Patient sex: M
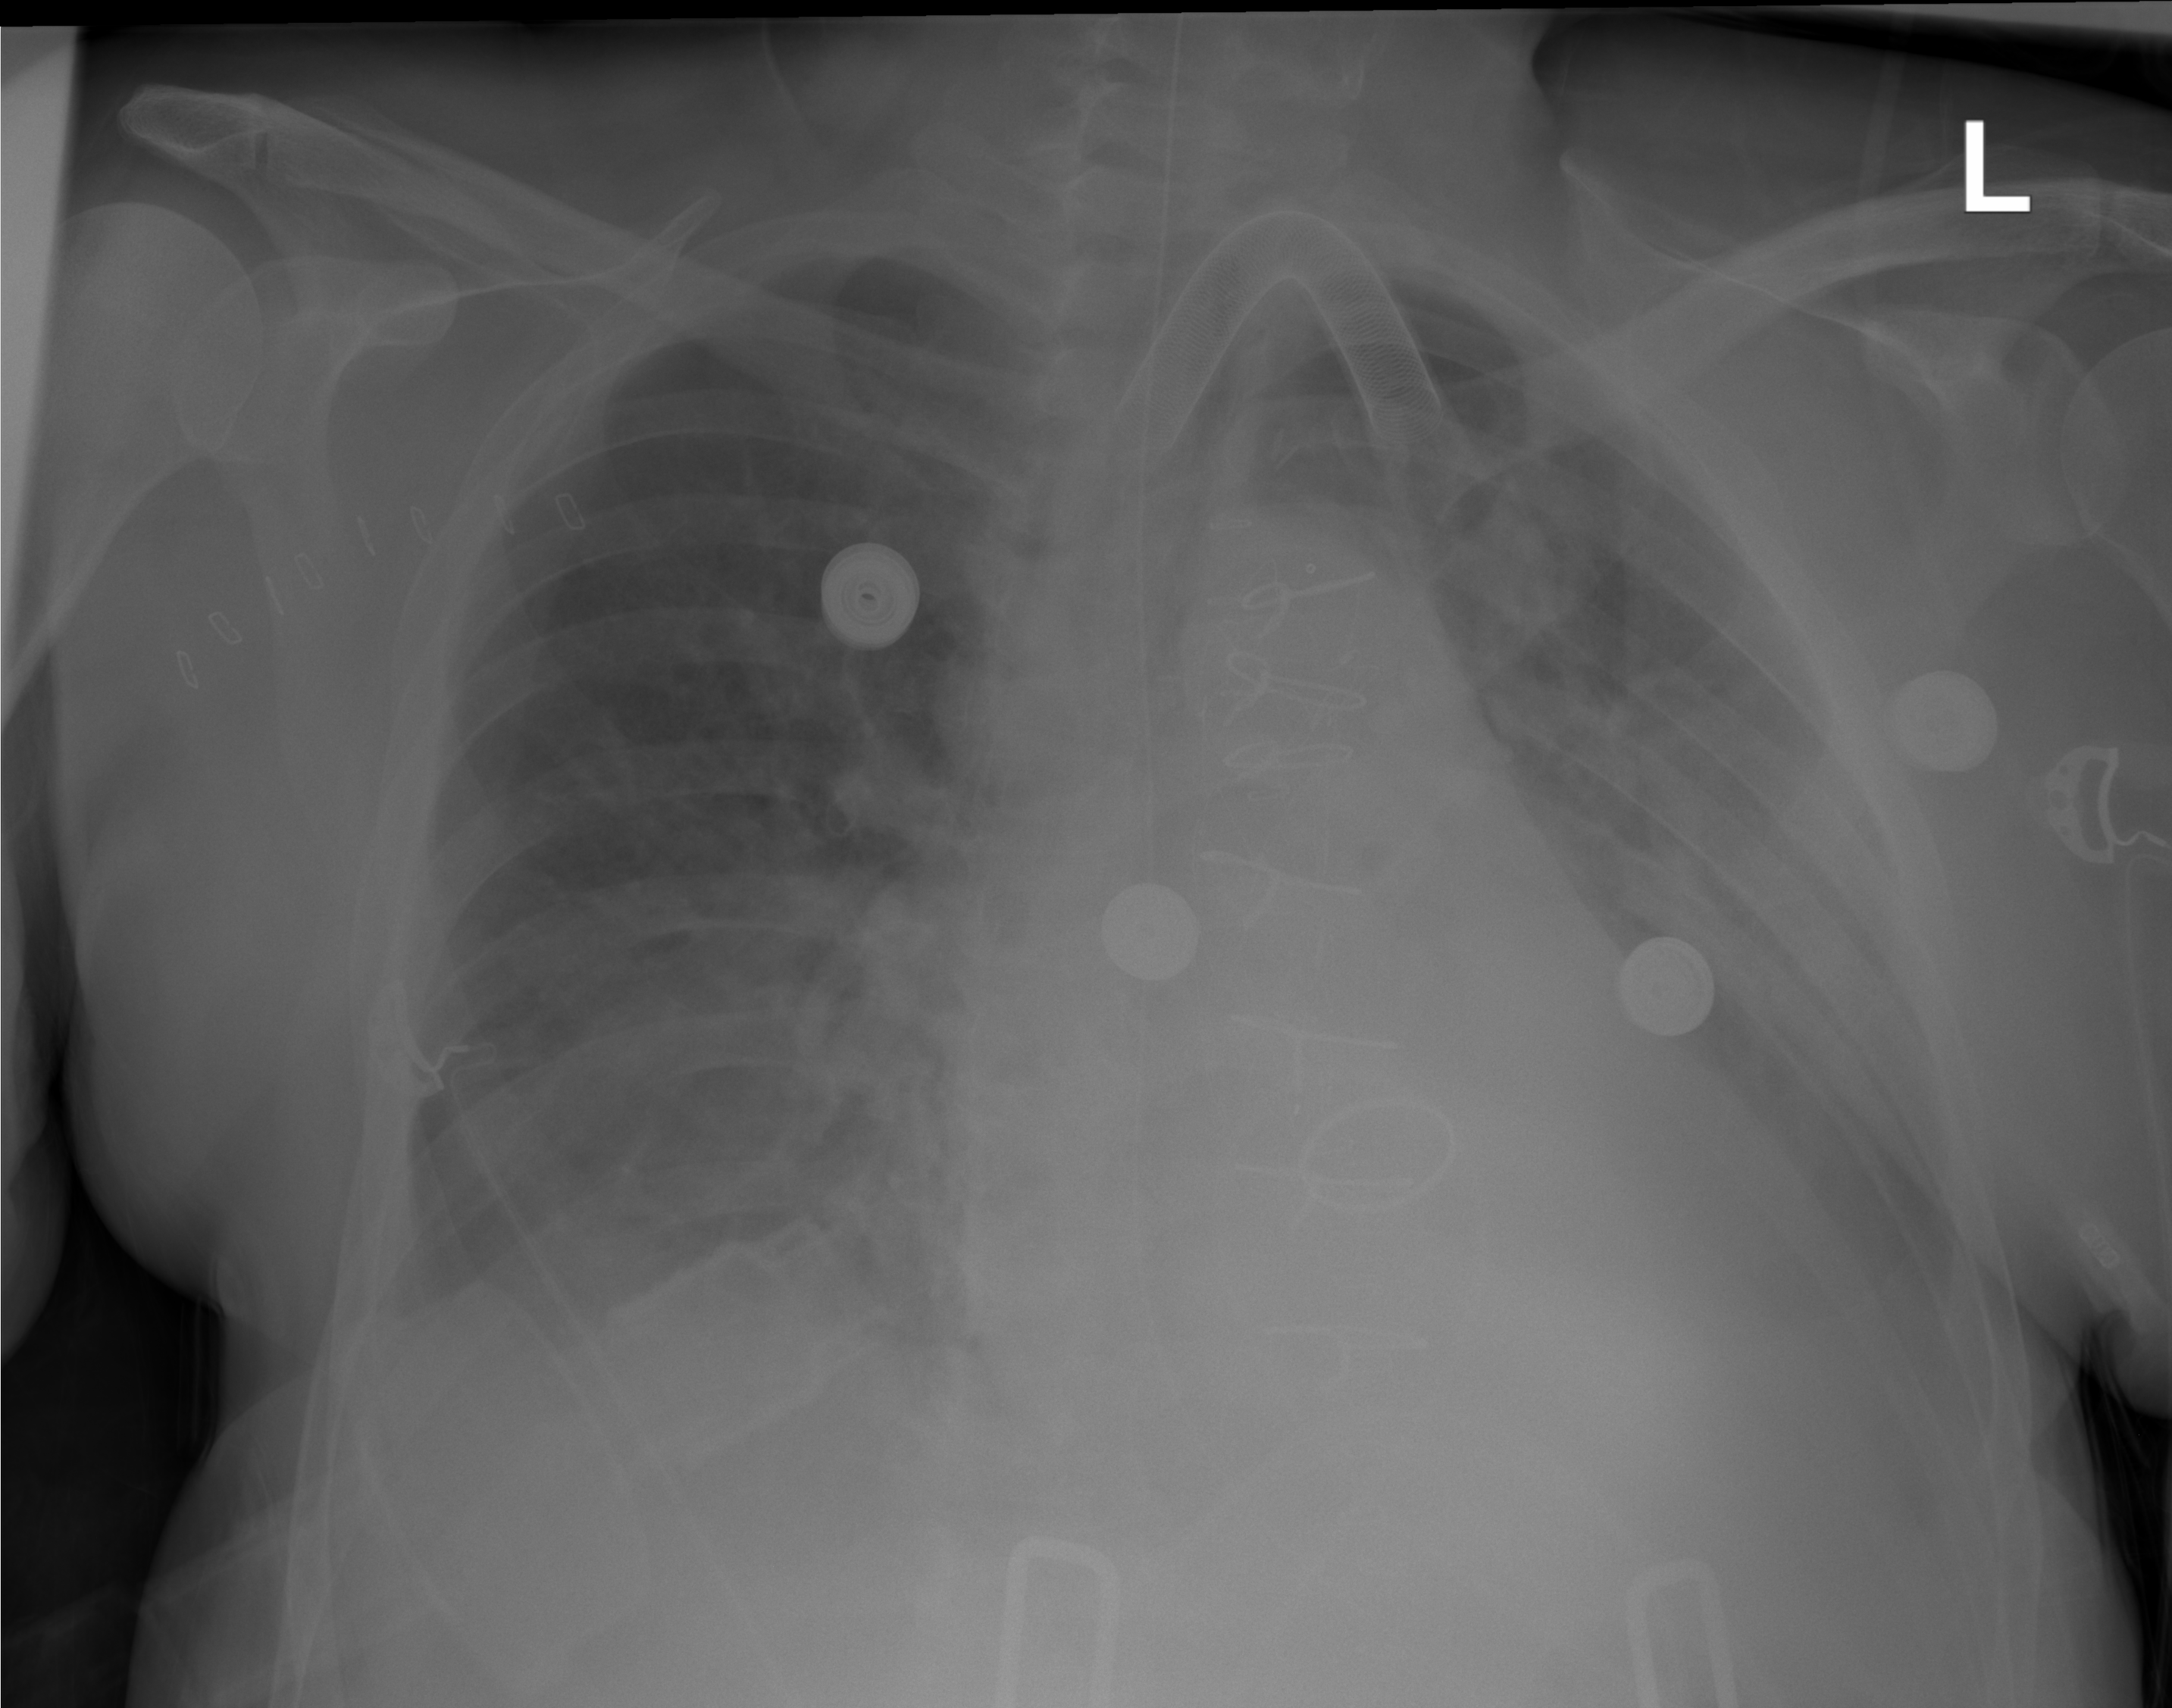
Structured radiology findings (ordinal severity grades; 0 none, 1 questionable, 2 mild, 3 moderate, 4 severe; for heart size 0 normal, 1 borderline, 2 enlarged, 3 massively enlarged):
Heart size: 2
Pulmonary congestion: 2
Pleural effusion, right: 3
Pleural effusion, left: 3
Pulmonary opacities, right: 1
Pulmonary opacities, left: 2
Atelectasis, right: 3
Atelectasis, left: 2